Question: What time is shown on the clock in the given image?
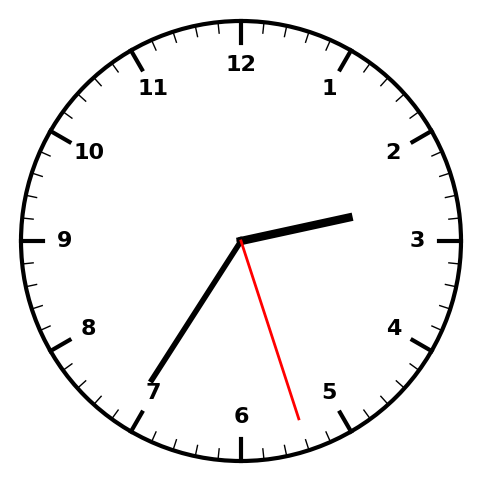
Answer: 02:35:27